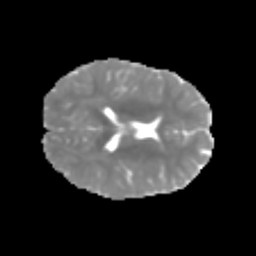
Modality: MD
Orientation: axial
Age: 6
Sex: male
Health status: healthy